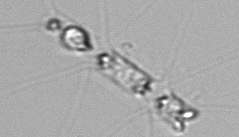
Label: Chaetoceros_didymus